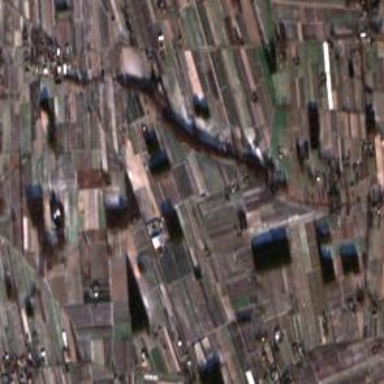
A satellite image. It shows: Orchard.